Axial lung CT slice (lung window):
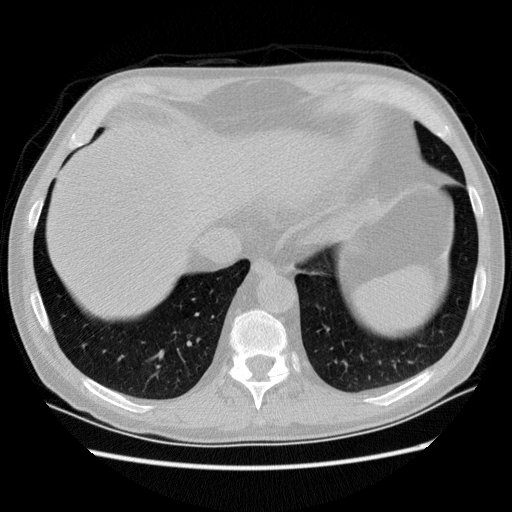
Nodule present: no